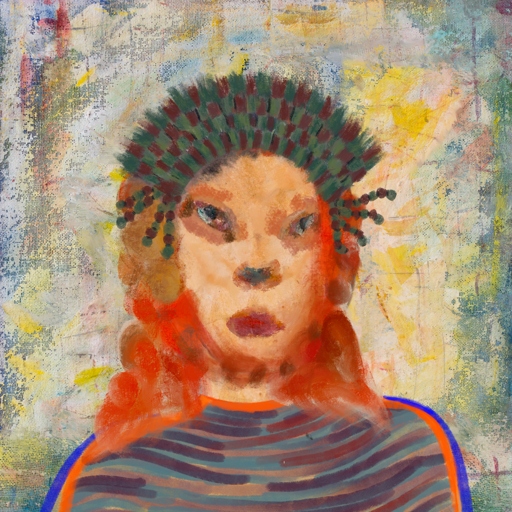
Background: Irani, Head And Neck Front: Childish, Face Front: Boggyland, Bust: Experience, Hair Front: Rupkatha, Head Accessory: After_Raid_Crown, Second Necklace: Blank, Necklace: Blank, Baby: Blank